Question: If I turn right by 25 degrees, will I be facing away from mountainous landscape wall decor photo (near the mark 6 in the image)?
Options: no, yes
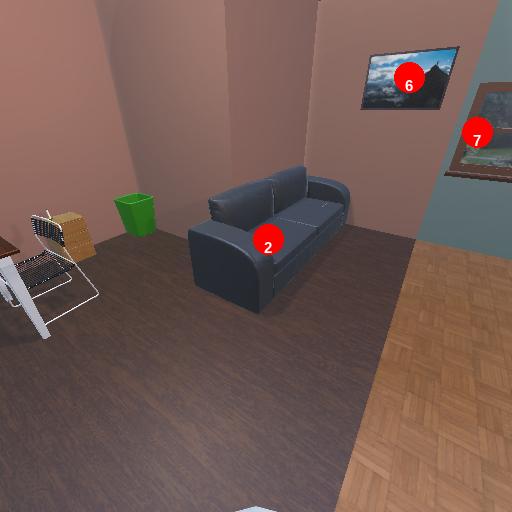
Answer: no